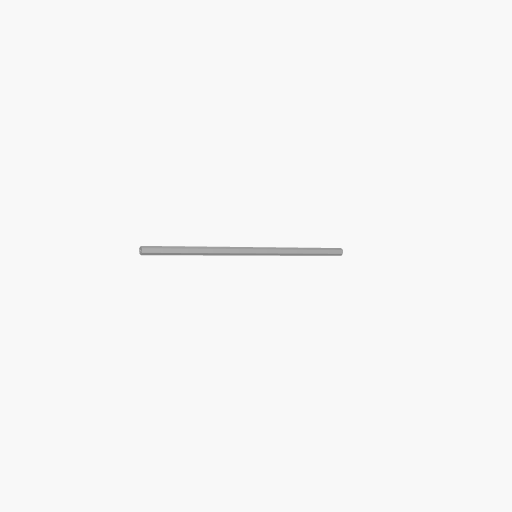
Part: Standoff8RID216